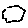
Label: hexagon